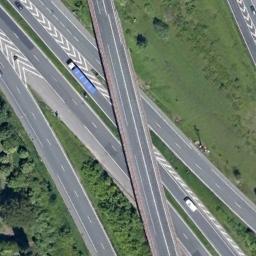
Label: overpass